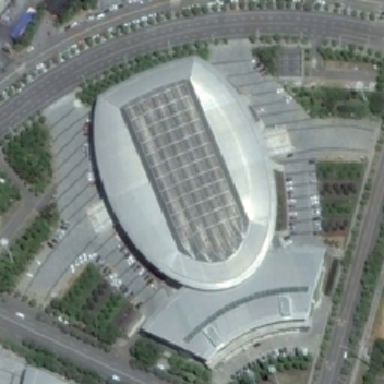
The oval silver-gray middle building is surrounded by sparse trees and is close to the curved road .